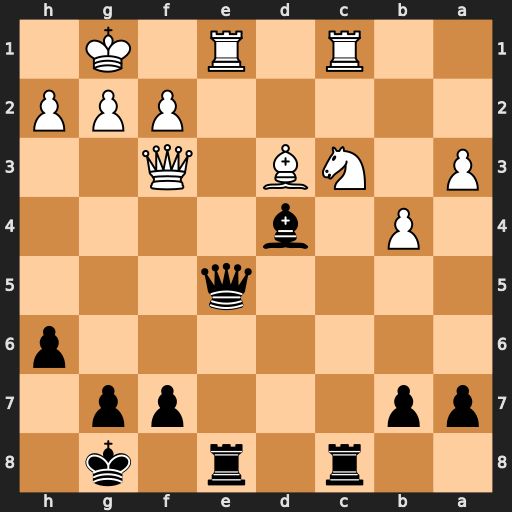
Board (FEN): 2r1r1k1/pp3pp1/7p/4q3/1P1b4/P1NB1Q2/5PPP/2R1R1K1
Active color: b
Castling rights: -
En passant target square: -
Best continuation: Qxe1+ Rxe1 Rxe1+ Bf1 Rxc3